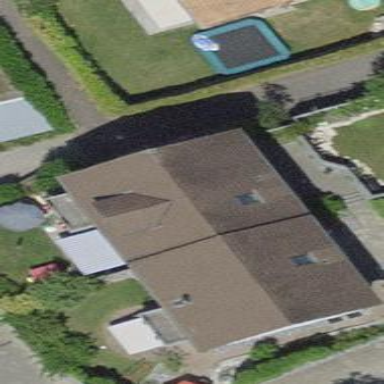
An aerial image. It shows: Gabled roofed house.